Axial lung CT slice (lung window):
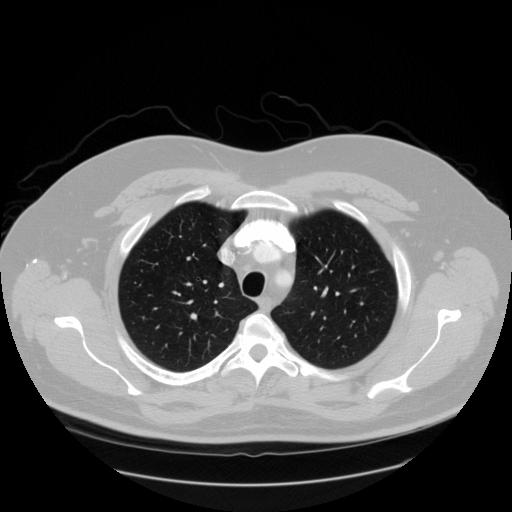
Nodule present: no